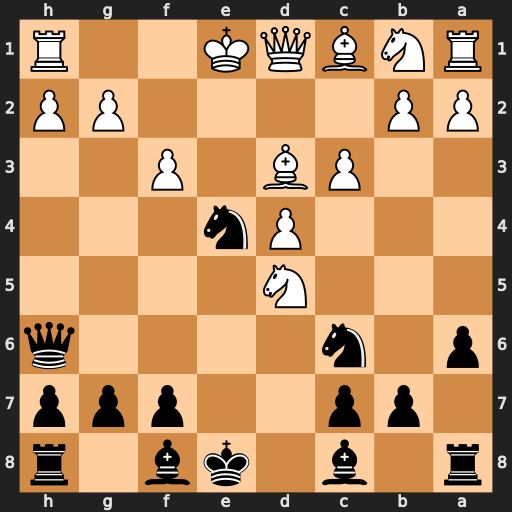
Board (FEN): r1b1kb1r/1pp2ppp/p1n4q/3N4/3Pn3/2PB1P2/PP4PP/RNBQK2R
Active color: b
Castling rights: KQkq
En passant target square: -
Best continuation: Qh4+ g3 Nxg3 hxg3 Qxh1+